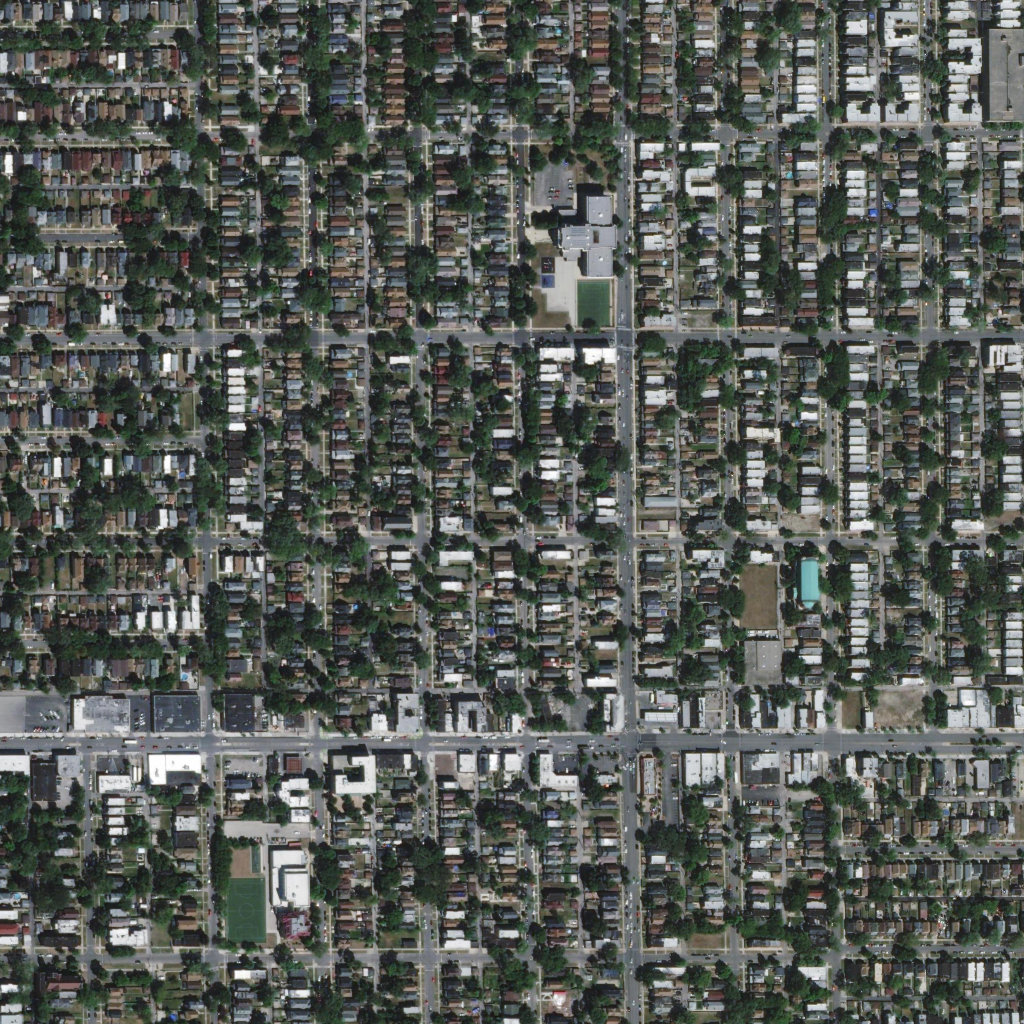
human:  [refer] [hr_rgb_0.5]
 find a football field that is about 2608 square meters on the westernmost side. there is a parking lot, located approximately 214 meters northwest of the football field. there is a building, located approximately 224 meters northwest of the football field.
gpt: <box>[[22, 85, 25, 92, 0]]</box>

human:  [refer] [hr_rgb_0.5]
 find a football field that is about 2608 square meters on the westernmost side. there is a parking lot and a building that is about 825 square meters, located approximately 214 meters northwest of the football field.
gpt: <box>[[22, 85, 25, 92, 0]]</box>